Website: ulta-beauty
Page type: billing-address
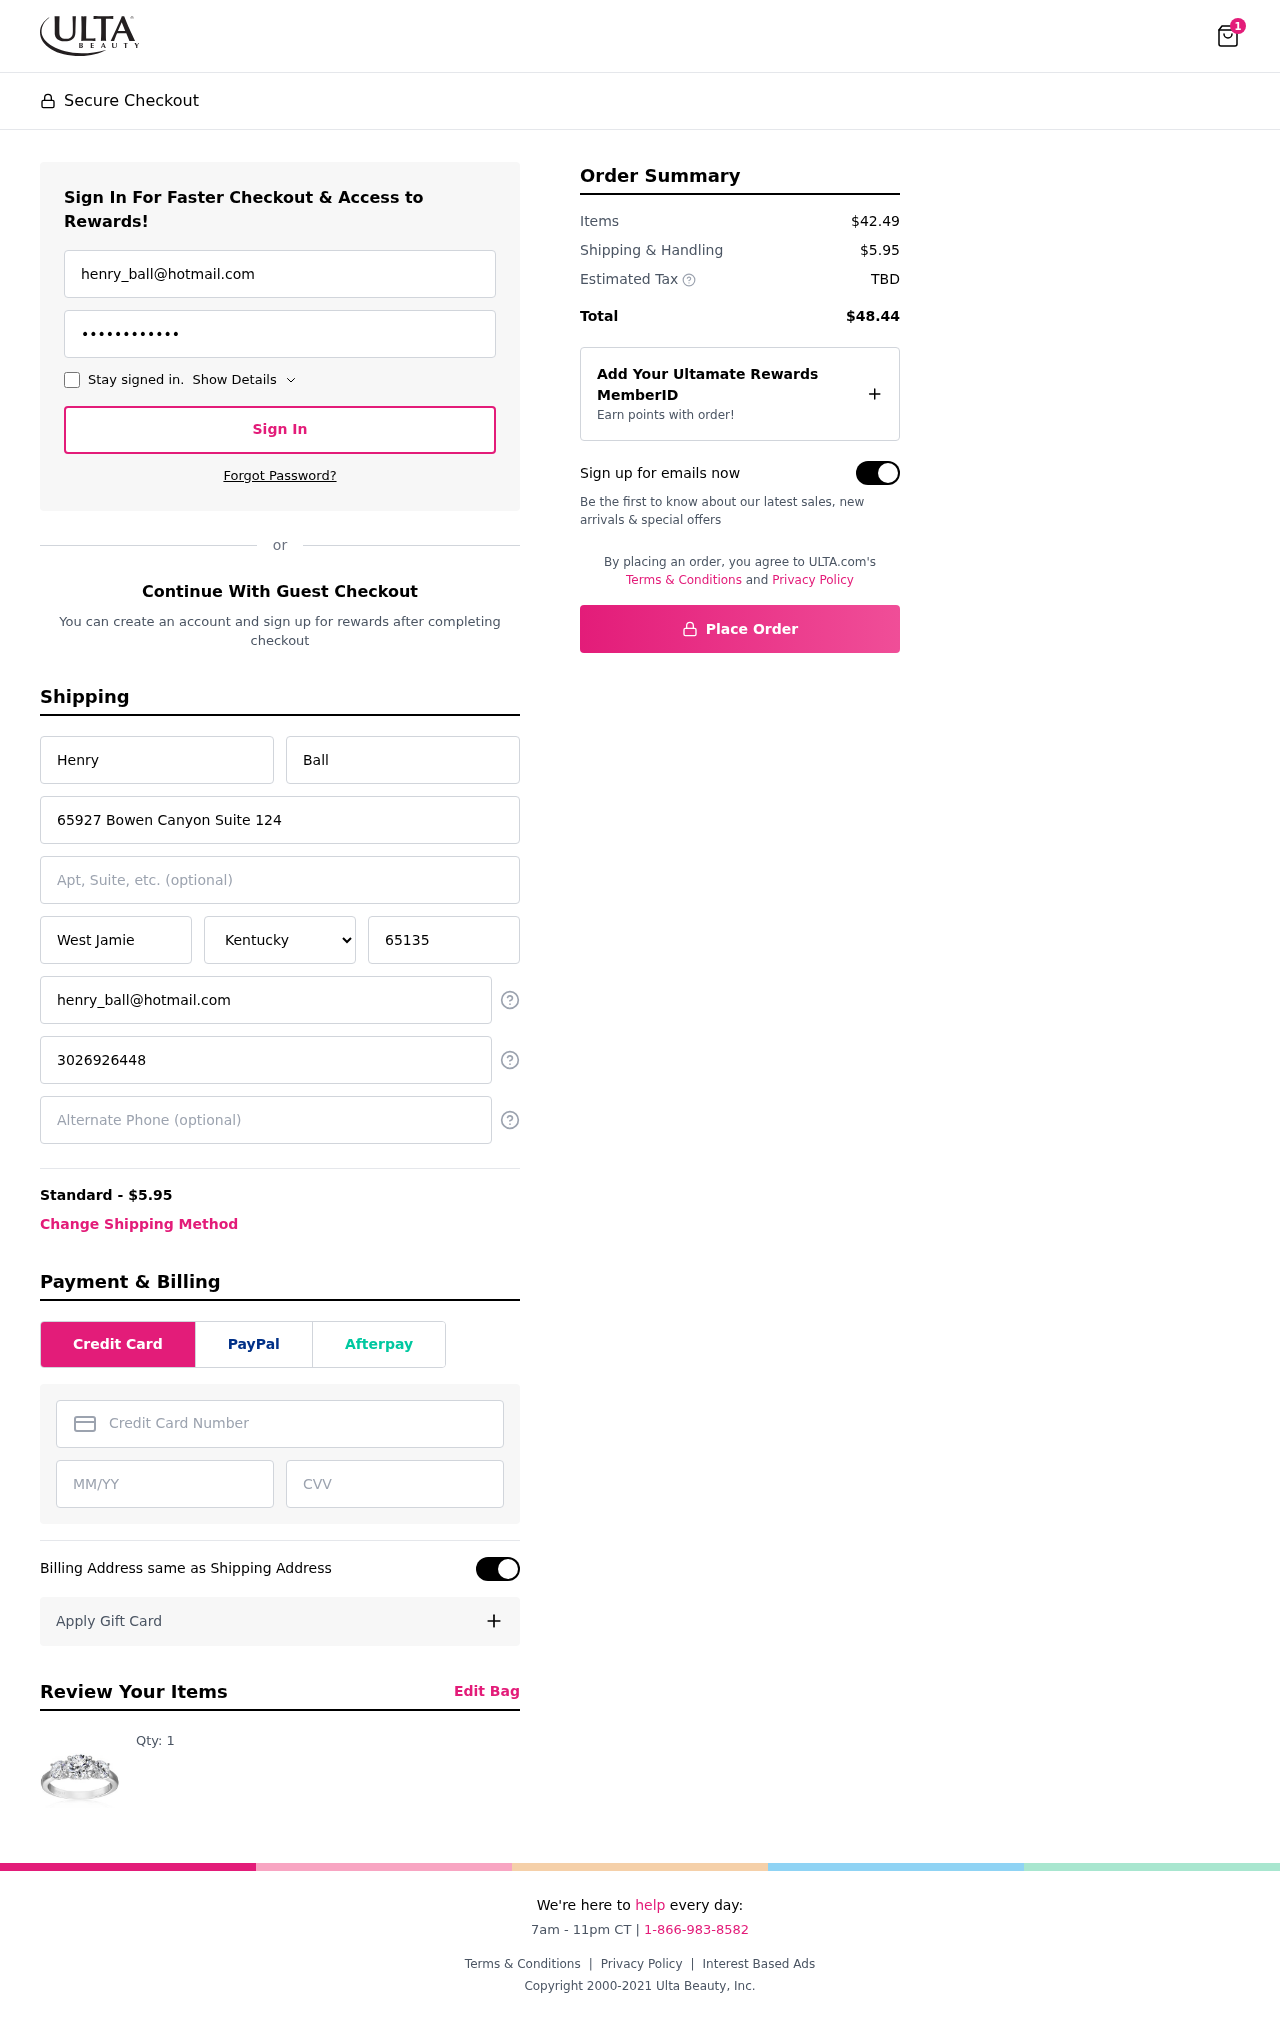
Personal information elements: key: PII_STATE
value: Kentucky
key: PII_EMAIL
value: henry_ball@hotmail.com
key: PII_FIRSTNAME
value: Henry
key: PII_LASTNAME
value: Ball
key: PII_STREET
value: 65927 Bowen Canyon Suite 124
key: PII_CITY
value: West Jamie
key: PII_POSTCODE
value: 65135
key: PII_PHONE
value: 3026926448
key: PII_CARD_NUMBER
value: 2542 8214 1443 5776
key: PII_CARD_EXPIRY
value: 02/27
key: PII_CARD_CVV
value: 408
Product elements: key: PRODUCT1_QUANTITY
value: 1
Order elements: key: ORDER_NUM_ITEMS
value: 1
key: ORDER_SHIPPING_COST
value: $5.95
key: ORDER_SUBTOTAL
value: $42.49
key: ORDER_TOTAL
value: $48.44